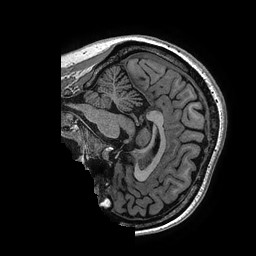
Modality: T1w
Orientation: sagittal
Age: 26
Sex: female
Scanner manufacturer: ge
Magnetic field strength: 3 T
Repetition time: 0.006952 s
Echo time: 0.00292 s